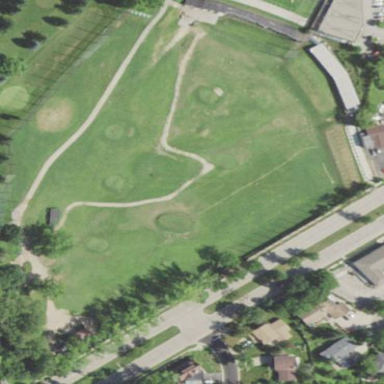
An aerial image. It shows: Grassy area used as driving range for golf.